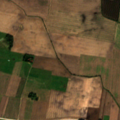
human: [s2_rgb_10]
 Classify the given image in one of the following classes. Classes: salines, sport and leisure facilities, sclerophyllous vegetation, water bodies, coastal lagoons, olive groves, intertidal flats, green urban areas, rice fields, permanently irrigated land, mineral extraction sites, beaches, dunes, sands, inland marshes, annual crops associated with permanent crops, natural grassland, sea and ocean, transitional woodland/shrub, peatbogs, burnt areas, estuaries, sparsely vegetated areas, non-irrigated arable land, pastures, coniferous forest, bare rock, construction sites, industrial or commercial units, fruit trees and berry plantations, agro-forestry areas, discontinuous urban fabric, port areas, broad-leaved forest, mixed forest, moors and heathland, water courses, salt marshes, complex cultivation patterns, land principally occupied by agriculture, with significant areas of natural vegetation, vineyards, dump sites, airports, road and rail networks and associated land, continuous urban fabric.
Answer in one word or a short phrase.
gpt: non-irrigated arable land